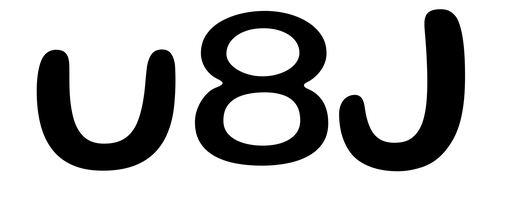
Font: Gluten_Regular